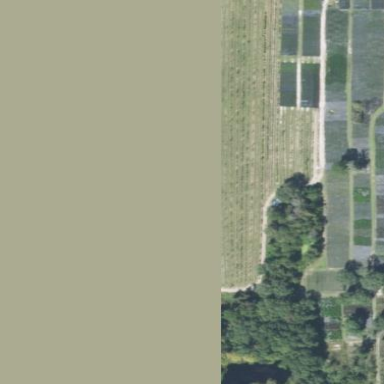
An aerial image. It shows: Plant nursery with trees.